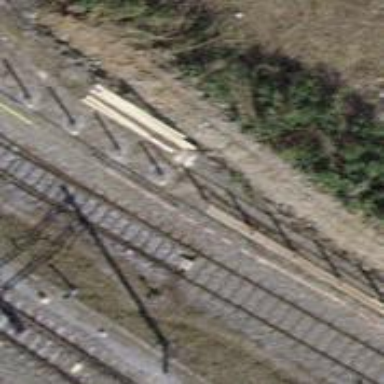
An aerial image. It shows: Abandoned railway spur with one track.